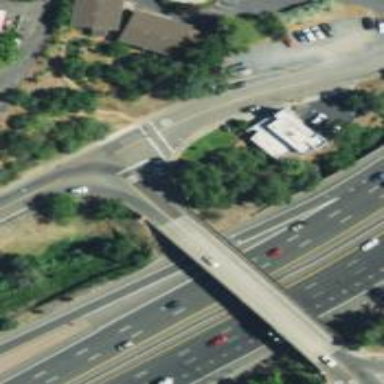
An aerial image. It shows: Primary link road with asphalt surface.